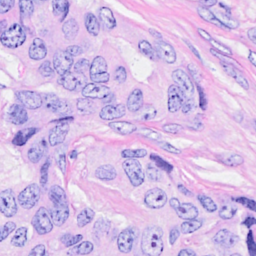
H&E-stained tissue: Breast